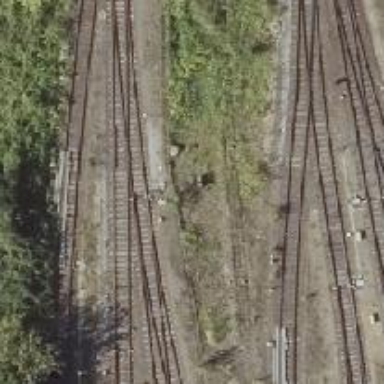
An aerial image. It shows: Railway switch.